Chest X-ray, PA view. Patient: 28 years old, sex M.
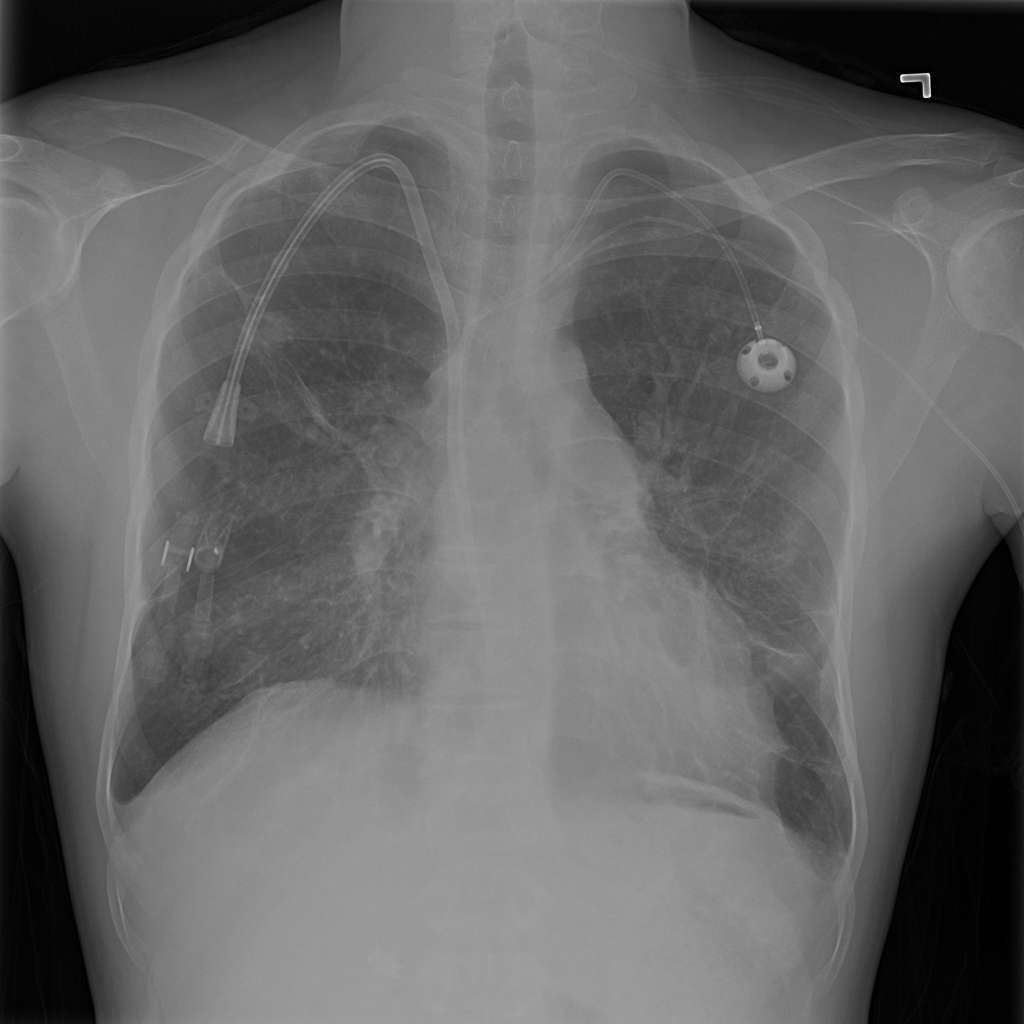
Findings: Fibrosis